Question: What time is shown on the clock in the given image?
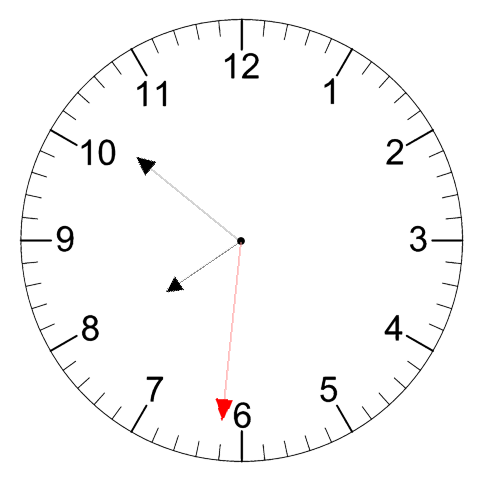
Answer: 07:51:31